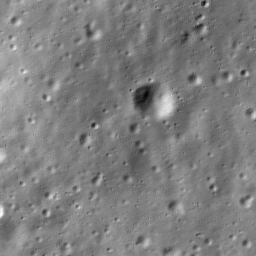
Host type: hard_negative
Lunar coordinates: latitude -47.308, longitude -113.168